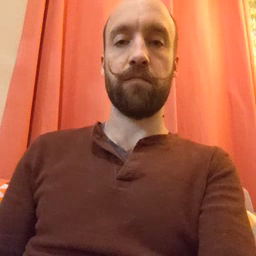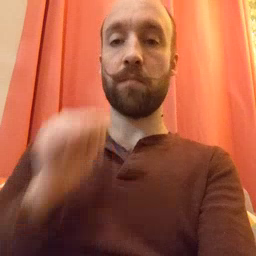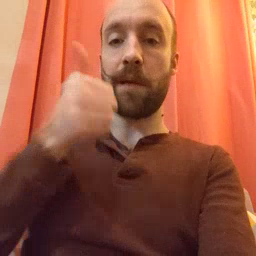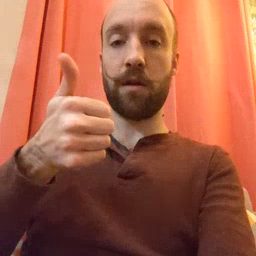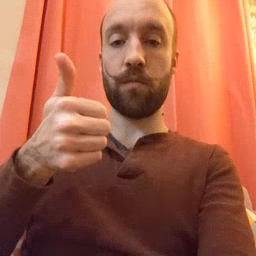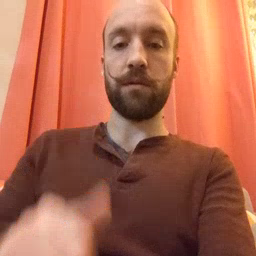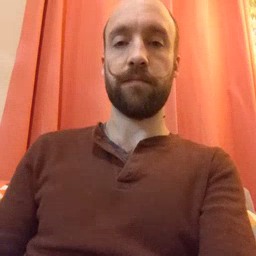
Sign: tomorrow